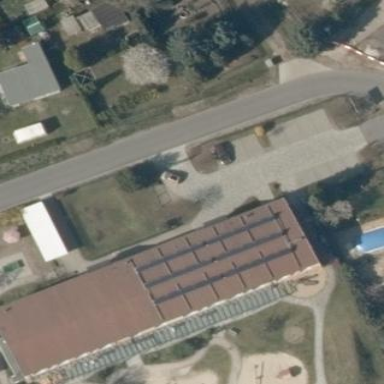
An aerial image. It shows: Kindergarten building.